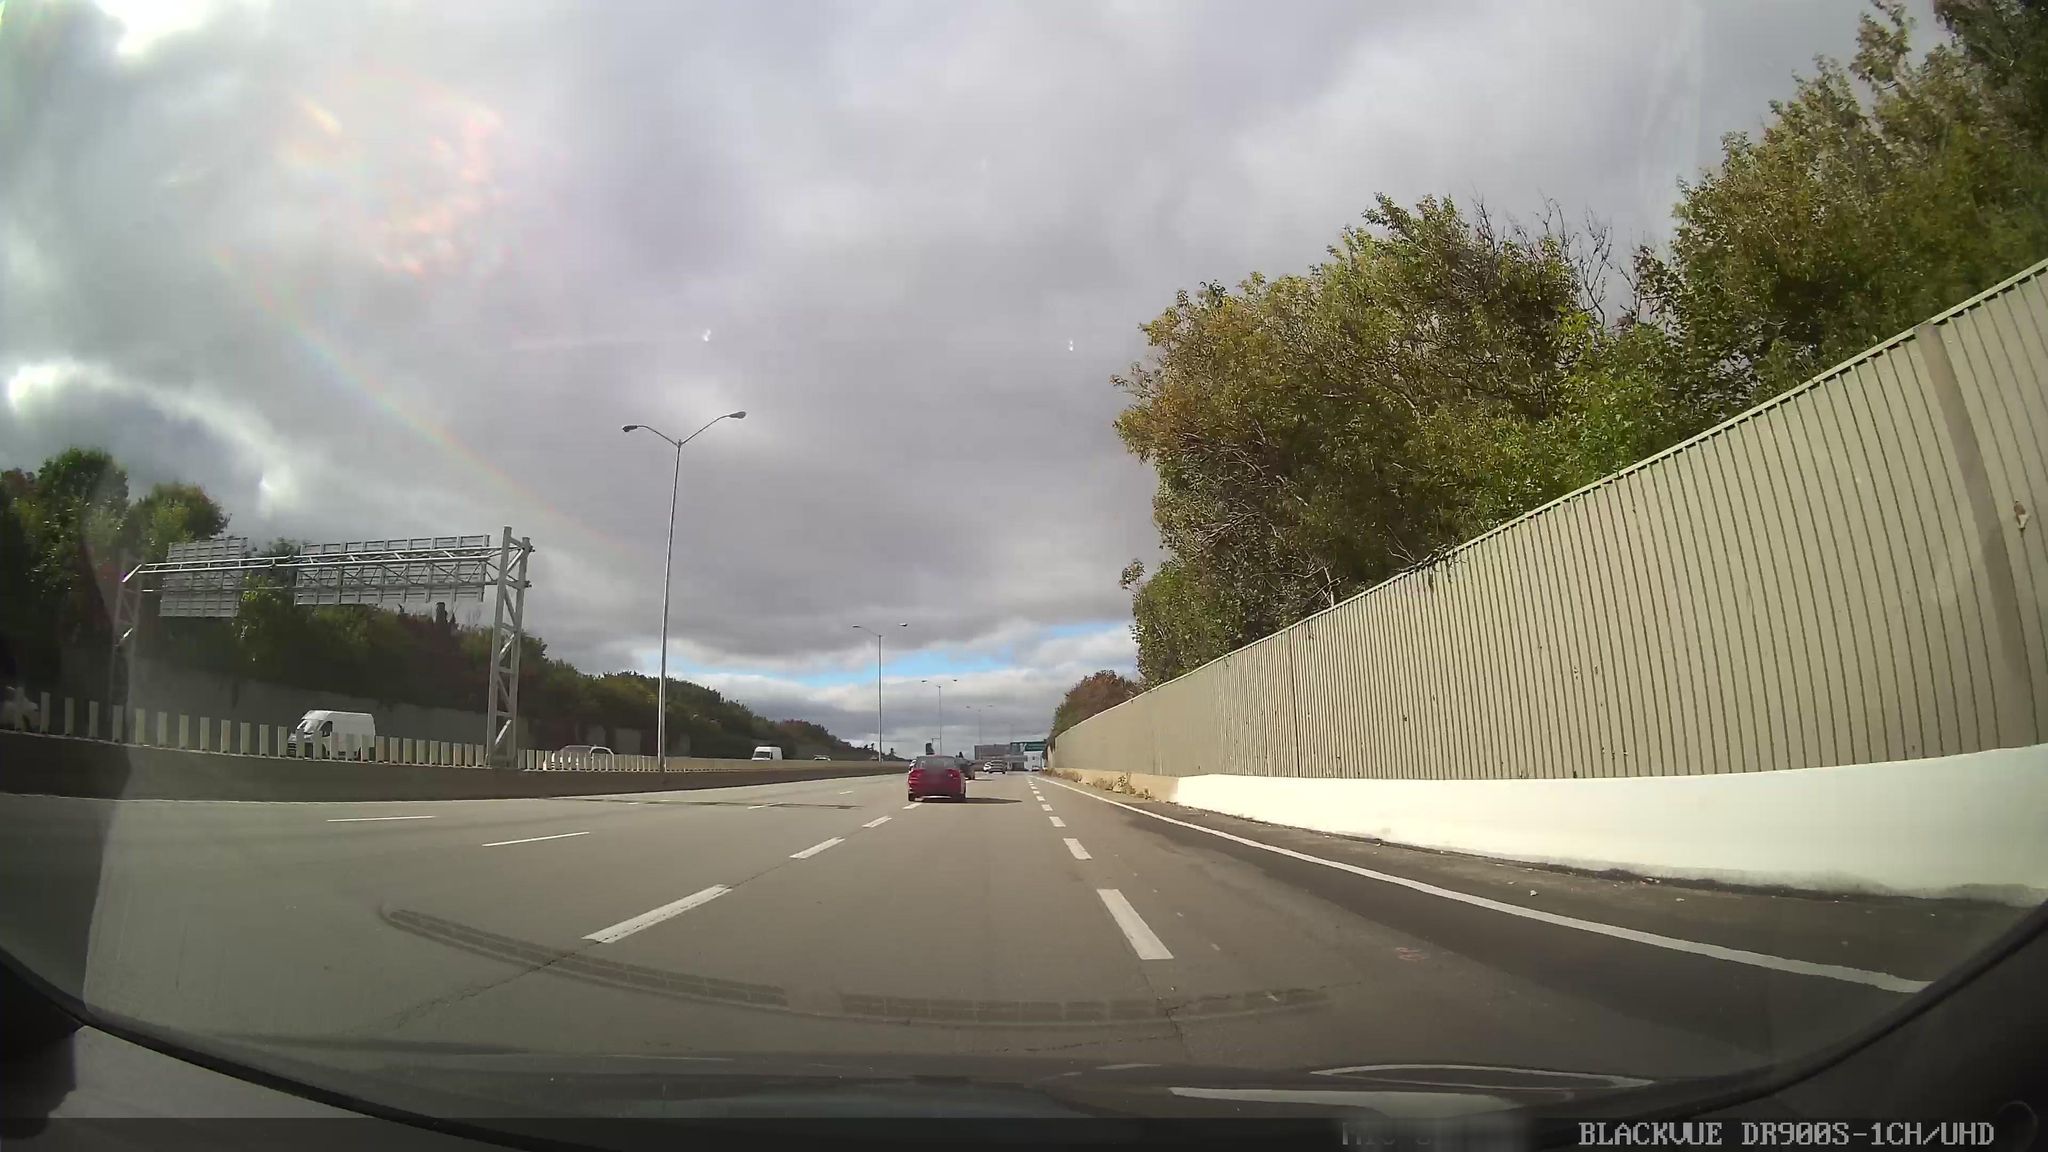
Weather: cloudy
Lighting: day
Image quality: good
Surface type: driving surface
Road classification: motorway
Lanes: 4, 5
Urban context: urban centre
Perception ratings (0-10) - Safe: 1.83, Lively: 1.97, Beautiful: 2.17, Boring: 6.76, Depressing: 2.62, Wealthy: 3.7